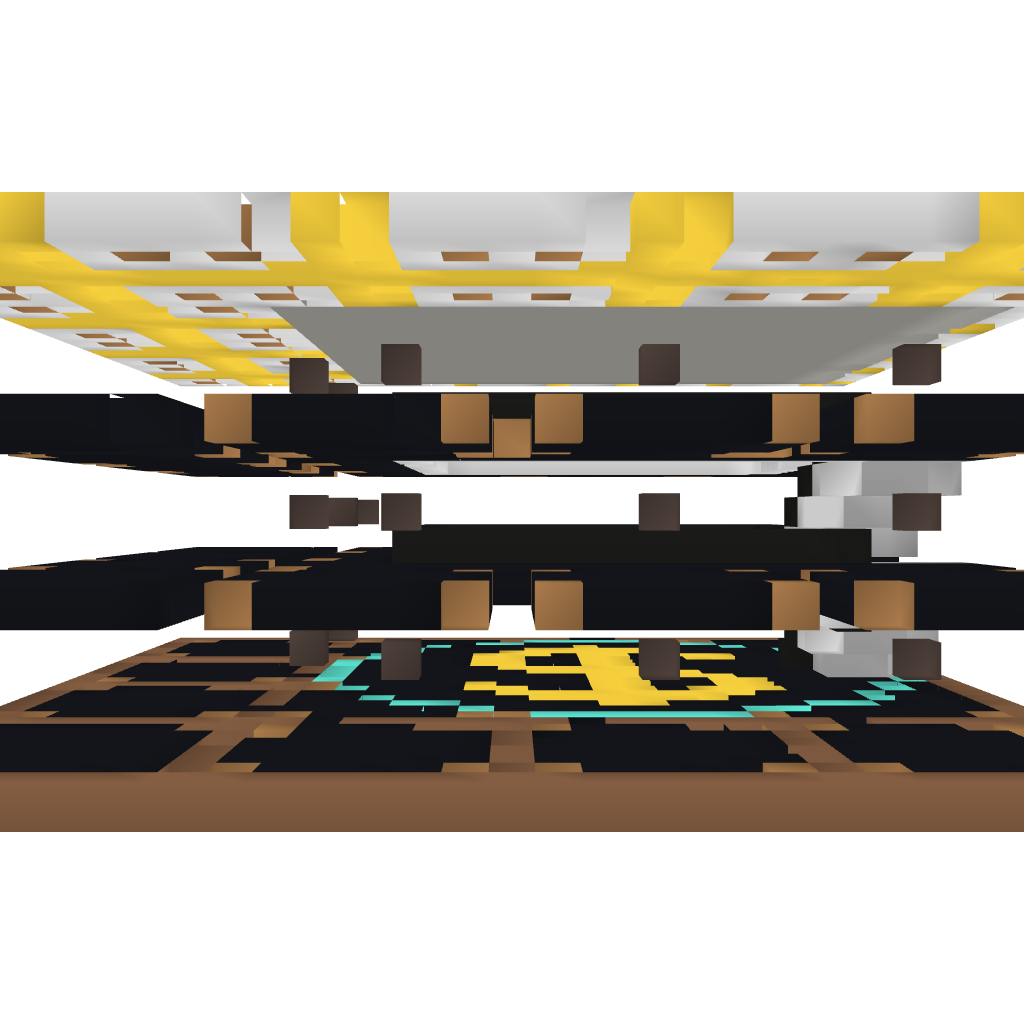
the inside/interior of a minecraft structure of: Donator Room